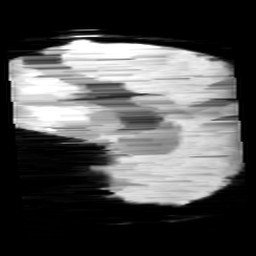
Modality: minIP
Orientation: sagittal
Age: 11
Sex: male
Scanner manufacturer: siemens
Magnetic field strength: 3 T
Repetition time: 0.027 s
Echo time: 0.02 s